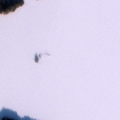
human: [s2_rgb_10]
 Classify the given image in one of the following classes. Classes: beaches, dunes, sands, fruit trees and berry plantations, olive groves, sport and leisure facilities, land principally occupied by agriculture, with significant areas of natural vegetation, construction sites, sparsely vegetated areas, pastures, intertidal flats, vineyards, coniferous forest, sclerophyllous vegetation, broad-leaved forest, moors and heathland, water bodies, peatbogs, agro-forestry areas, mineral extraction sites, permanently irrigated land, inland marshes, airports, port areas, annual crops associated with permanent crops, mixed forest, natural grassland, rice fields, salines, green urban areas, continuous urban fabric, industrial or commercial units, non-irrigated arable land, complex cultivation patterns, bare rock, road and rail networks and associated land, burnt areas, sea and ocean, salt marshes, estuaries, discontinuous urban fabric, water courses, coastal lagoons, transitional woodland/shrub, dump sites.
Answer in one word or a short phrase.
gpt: coniferous forest, mixed forest, water bodies